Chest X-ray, PA view. Patient: 24 years old, sex M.
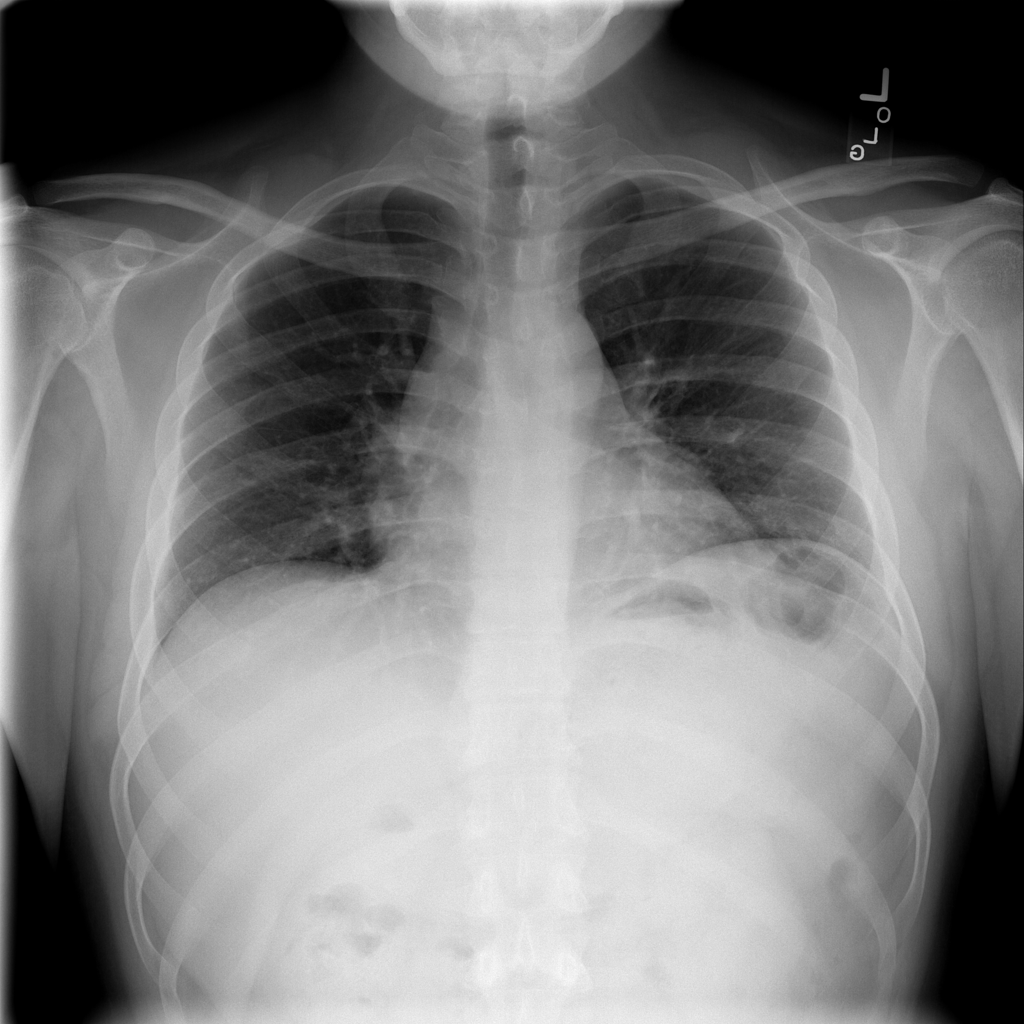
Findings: No Finding